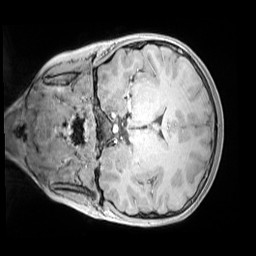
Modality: MP2RAGE
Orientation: coronal
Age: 9
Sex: female
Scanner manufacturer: siemens
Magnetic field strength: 3 T
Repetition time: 4 s
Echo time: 0.00303 s